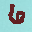
Label: 6